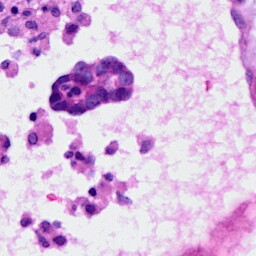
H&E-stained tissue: Ovarian